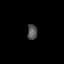
Tissue: lung
Cell type: Others
Senescence score: 0.2387
Nuclear area (px): 149
Mean DAPI intensity: 83.852